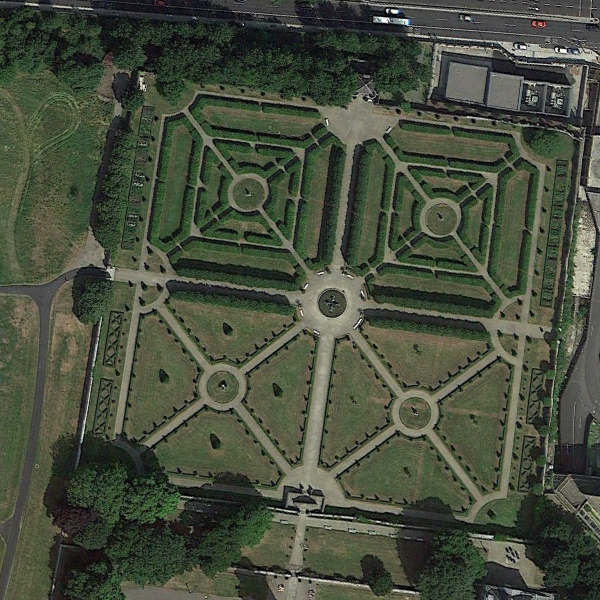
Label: Square